Interaction volume radius: 5 \u00c5
Interaction volume height: 20 \u00c5
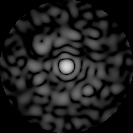
Disorder parameter: 0.8427